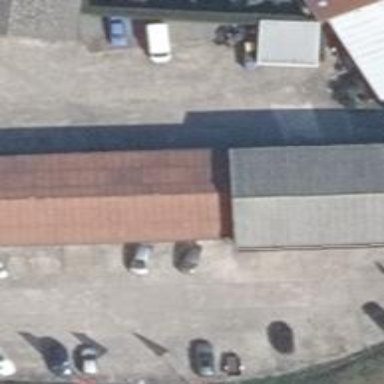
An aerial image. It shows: Commercial building.